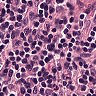
Metastatic tissue present: no